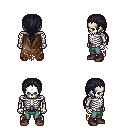
a pixel art fantasy rpg character, male body template, skeleton, brown tattered cape, teal pants, raven ponytail hairstyle, bracelets, maroon shoes, four views (front, back, left, right), 2x2 character sprite sheet, small pixel art, hard edges, no anti-aliasing